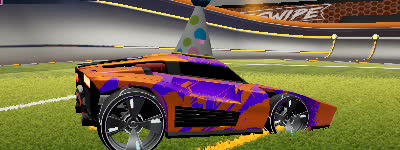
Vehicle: breakout